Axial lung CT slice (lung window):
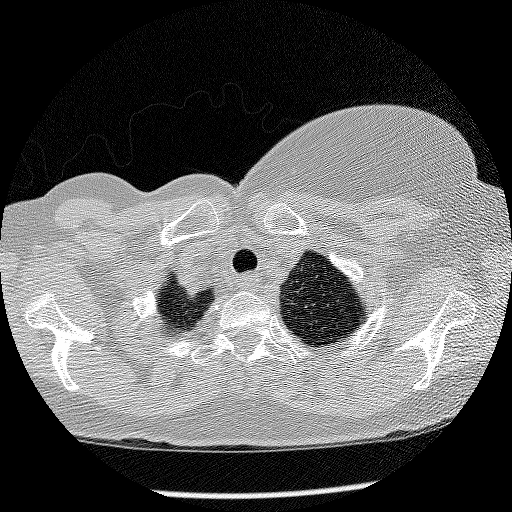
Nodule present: no